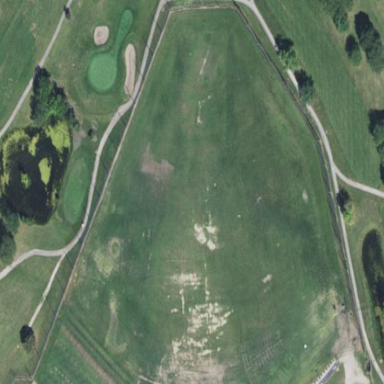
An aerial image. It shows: Golf course with grassy terrain.